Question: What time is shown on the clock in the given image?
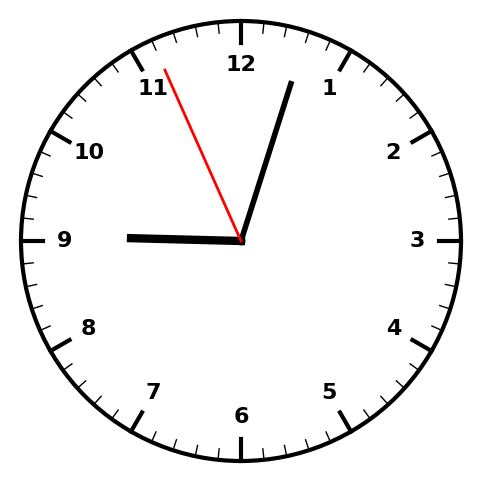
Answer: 09:02:56